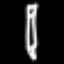
Label: pencil